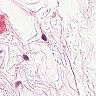
Metastatic tissue present: no